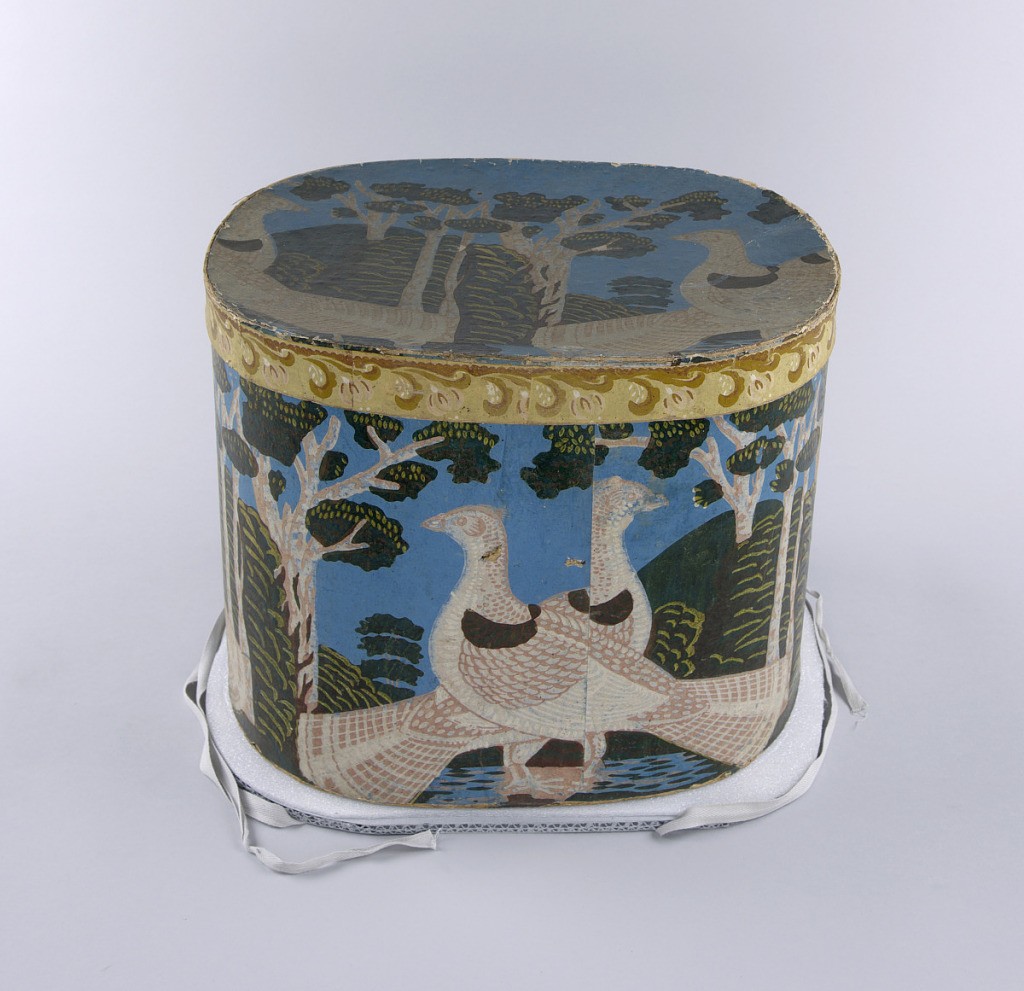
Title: Bandbox
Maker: H. Barnes, USA
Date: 1831–44
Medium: Block-printed on paper, pasteboard support
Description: Ruffed ground, in pink, red and white on hilly ground with trees, Blue field.